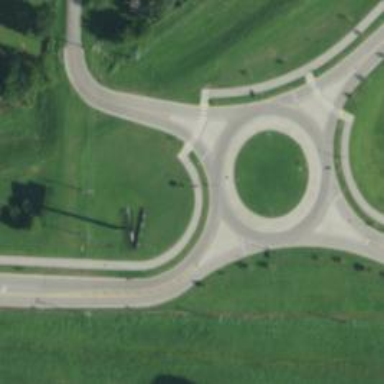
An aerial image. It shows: Tertiary road leading to roundabout junction.